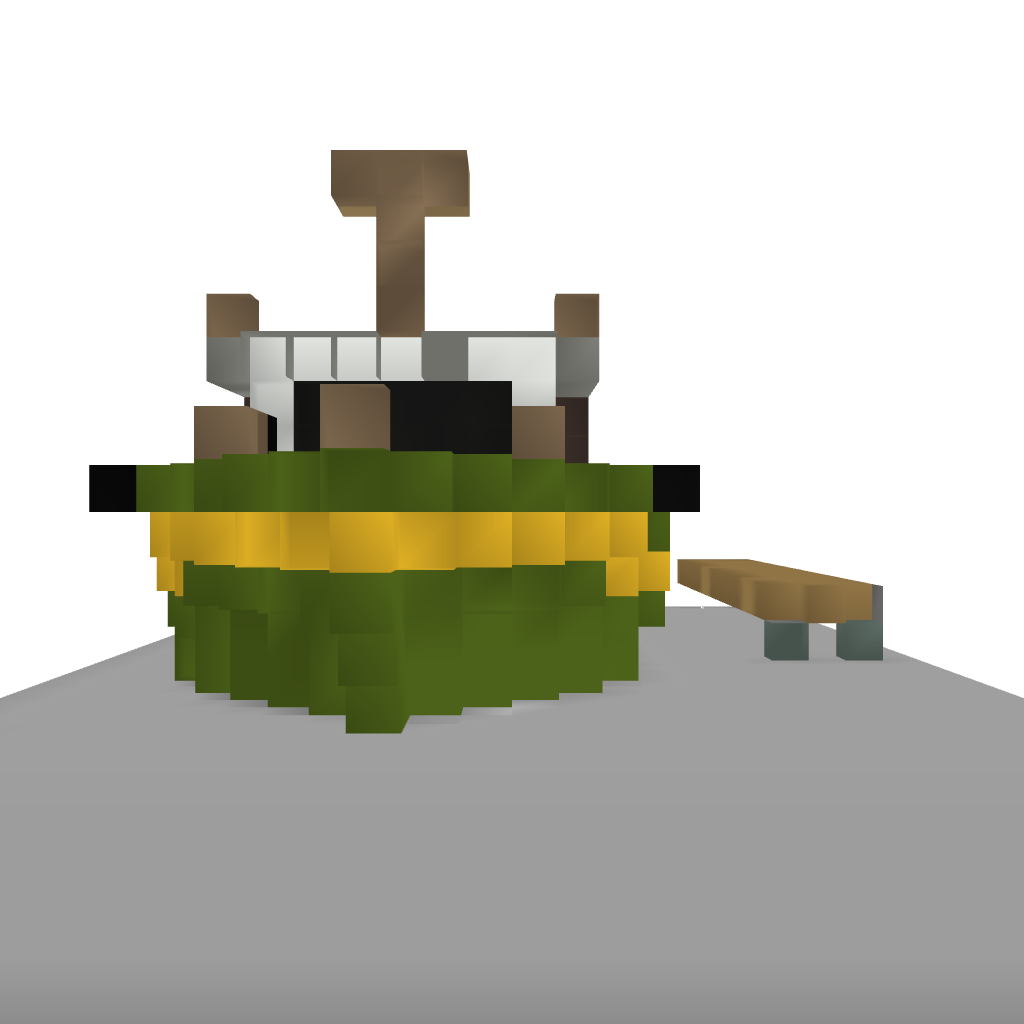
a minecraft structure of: Fishing boat